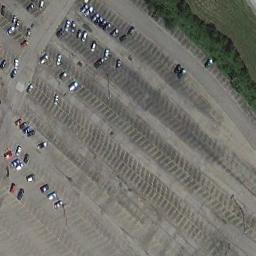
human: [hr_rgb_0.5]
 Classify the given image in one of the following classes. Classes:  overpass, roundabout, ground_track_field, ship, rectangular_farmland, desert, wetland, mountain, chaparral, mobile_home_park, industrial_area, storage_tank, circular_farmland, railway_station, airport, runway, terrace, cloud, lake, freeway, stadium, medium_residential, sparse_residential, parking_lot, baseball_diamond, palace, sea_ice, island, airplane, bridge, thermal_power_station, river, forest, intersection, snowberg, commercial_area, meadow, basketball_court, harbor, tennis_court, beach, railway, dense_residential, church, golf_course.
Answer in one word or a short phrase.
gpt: parking_lot